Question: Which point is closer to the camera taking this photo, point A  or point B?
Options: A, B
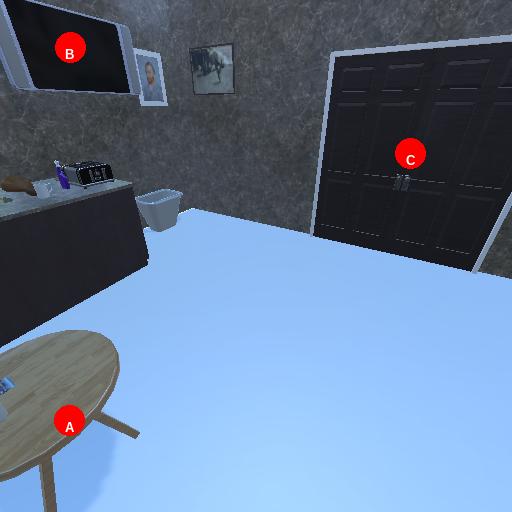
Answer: A